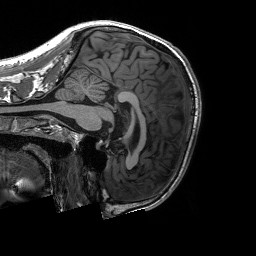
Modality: T1w
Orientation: sagittal
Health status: ill
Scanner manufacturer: siemens
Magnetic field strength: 3 T
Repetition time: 2.3 s
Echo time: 0.00226 s